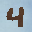
Label: 4